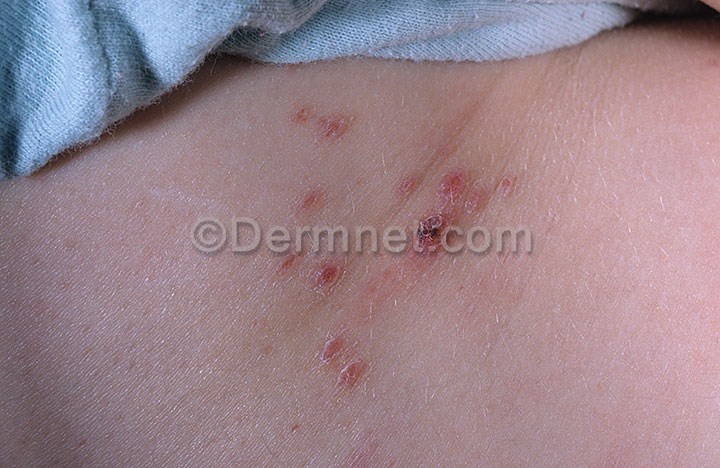
Disease: Herpes HPV and other STDs Photos